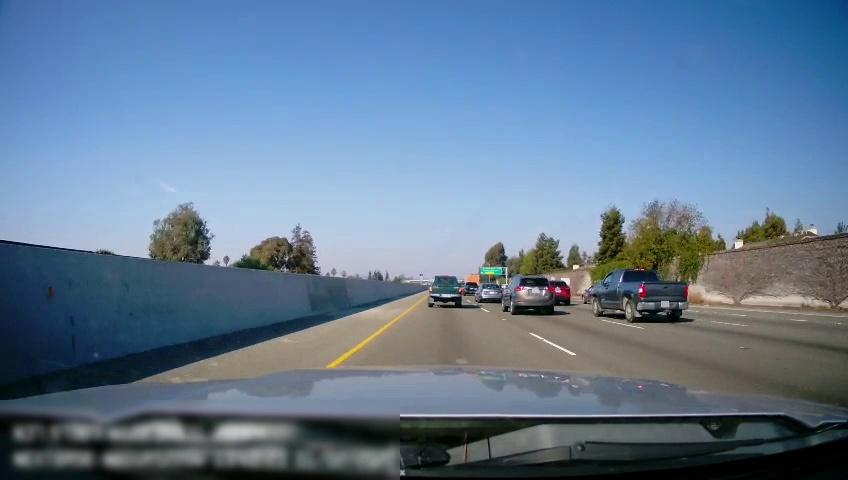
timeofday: Day
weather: Sunny
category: Drivable Space
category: Vehicles | Truck
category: Vehicles | Truck
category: Vehicles | Car
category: Vehicles | SUV
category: Vehicles | Truck
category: Vehicles | SUV
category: Vehicles | Car
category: Vehicles | SUV
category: Lanes | Alternate Lane
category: Lanes | Alternate Lane
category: Lanes | Alternate Lane
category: Lanes | Alternate Lane
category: Lanes | Current Lane
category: Lanes | Current Lane
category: Traffic | Signs
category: Traffic | Signs